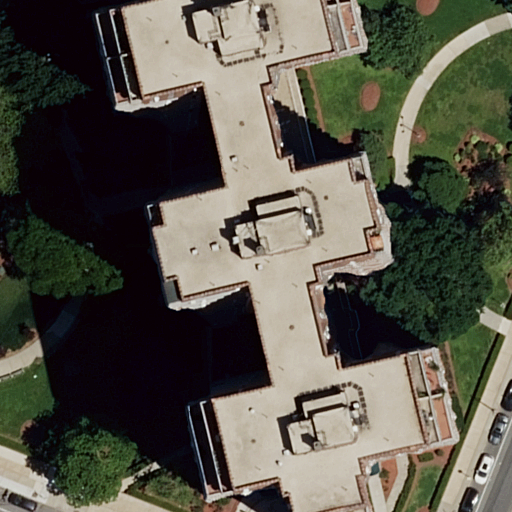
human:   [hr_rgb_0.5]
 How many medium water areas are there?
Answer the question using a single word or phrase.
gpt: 0

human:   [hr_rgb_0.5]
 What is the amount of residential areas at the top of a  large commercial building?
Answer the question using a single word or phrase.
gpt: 0

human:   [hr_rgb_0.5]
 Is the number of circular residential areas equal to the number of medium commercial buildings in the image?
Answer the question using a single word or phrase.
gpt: yes

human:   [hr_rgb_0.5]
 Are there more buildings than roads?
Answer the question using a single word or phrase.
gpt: no

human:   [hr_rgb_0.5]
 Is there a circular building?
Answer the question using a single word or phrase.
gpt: no

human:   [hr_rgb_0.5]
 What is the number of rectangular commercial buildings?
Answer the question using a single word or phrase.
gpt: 0

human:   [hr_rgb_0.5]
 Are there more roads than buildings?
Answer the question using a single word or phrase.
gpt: yes

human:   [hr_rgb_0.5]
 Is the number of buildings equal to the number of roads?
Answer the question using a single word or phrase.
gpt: no

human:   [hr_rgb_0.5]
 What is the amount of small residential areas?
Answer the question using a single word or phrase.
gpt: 0

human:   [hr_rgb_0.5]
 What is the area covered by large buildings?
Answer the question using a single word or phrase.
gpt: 3552m2

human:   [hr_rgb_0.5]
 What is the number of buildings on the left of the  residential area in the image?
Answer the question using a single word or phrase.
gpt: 0

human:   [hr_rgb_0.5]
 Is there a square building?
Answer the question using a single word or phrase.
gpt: no

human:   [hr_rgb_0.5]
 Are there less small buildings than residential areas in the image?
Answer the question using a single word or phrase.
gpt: yes

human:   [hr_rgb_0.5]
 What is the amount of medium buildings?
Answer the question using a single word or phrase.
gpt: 0

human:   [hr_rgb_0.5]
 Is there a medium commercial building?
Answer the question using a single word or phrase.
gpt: no

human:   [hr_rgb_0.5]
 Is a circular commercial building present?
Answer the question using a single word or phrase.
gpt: no

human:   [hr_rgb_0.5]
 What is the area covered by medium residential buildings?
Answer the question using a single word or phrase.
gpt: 0m2

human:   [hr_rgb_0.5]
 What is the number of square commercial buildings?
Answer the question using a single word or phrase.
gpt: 0

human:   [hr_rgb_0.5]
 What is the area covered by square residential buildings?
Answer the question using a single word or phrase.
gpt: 0m2

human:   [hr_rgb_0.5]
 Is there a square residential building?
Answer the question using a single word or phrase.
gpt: no

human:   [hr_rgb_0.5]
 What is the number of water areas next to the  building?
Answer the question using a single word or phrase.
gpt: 0

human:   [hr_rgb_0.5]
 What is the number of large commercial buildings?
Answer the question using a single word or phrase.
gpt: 0

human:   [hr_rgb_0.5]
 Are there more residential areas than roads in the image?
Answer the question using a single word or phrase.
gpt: no

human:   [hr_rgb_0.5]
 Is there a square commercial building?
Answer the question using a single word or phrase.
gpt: no

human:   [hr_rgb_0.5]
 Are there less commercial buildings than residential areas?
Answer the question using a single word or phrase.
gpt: yes

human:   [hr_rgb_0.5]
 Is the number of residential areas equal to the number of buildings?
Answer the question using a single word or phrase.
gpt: yes

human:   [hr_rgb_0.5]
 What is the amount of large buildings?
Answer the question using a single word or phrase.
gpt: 1

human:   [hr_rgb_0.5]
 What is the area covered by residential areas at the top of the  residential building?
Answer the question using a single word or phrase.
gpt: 0m2

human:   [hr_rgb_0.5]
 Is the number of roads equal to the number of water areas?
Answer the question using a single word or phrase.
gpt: no

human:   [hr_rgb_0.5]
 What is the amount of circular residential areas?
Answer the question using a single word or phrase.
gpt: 0

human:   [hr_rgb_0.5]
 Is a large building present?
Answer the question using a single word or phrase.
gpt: yes

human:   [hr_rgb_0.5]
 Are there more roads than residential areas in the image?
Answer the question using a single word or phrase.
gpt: yes

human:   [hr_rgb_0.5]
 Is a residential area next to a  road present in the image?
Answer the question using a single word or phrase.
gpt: yes

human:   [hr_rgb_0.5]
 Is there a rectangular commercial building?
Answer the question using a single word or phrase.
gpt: no

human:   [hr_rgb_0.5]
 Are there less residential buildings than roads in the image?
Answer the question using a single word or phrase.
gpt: yes

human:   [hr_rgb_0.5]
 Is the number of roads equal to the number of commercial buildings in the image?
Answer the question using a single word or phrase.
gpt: no